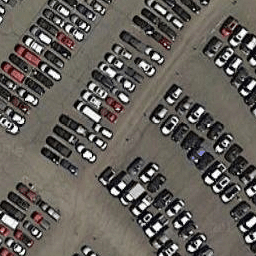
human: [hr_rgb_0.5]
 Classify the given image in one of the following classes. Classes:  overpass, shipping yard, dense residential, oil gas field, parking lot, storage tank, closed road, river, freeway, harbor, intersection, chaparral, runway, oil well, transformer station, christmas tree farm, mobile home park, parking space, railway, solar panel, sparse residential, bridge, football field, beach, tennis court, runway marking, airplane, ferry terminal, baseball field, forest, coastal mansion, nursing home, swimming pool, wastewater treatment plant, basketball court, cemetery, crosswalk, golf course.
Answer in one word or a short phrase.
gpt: parking lot